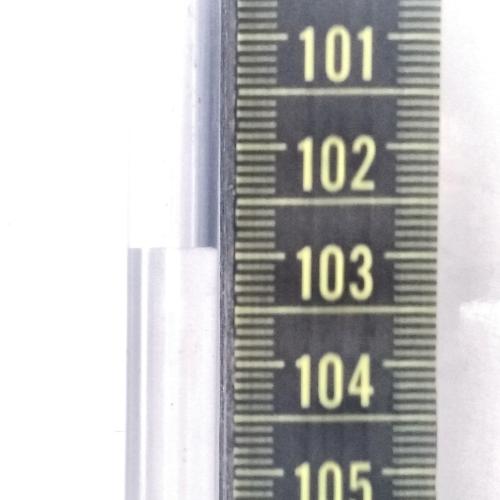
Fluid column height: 102.9 cm